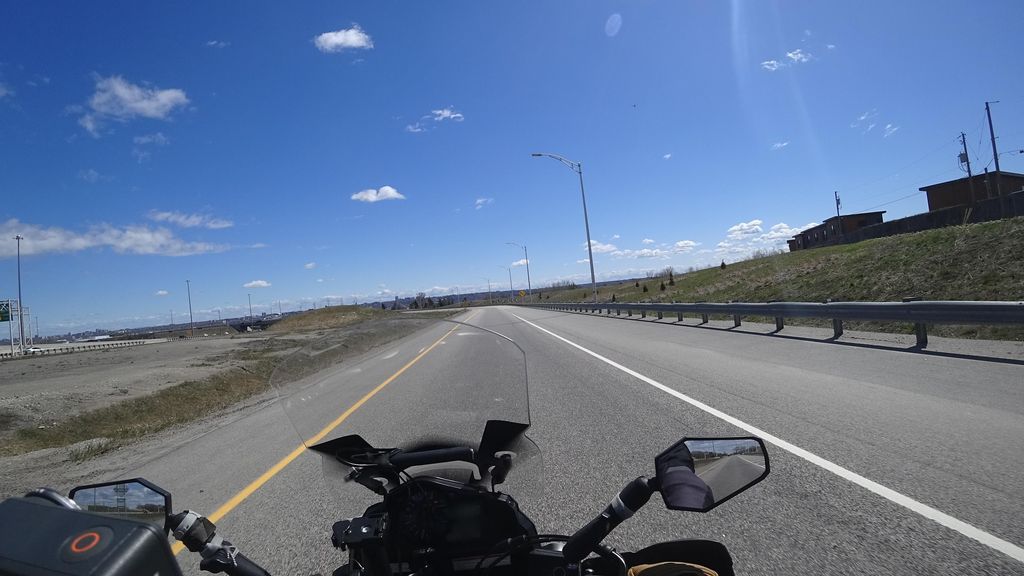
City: quebec_city